Question: i want to display my modal box after clicking into selecting list but at this moment how to do it, can anyone help me please :(
As you can see my pic, after clicking on "please select college" i want to show my "modal box"... i don't want source code for model box...i already coded ..pls check my source but problem is how to show it after clicking "selecting list"?????

please help how to do it?
here is my source code:
'''
<html>
<head>
<title>
Select your college from the list.
</title>
<style>
#img{
width: 104%;
z-index: 1;
height: 355px;
overflow: hidden;
padding: 0px;
margin-top: -9px;
margin-left: -8px;
margin-right: -2px;
}
.font{
font-family: "Segoe UI Light";
float: left;
}
*{
margin: 5;
padding: 0;
-moz-box-sizing: border-box;
-webkit-box-sizing: border-box;
box-sizing: border-box;
text-align: center;
}
select::-ms-expand{
display: none;
}
body{
background: #444;
}
select{
width: 50%;
color: #A0A0A0 ;
font-size: 1em;
line-height: 1.2em;
margin: 0 0 10px;
padding: 6px 0;
border: 0 none;
cursor: pointer;
text-indent: 0.01px;
text-overflow: "";
back-image: none;
-webkit-appearance: none;
border: 1px solid #DDDDDD;
-moz-appearance: none;
-ms-appearance: none;
apperance: none;
}
select option{
background: #444;
}
a:link{
display: block;
color: #663333;
background-color: #B80000 ;
width: 120px;
text-align: center;
height: 45px;
padding: 10px;
text-decoration: none;
cursor: default;
}
a:hover{
background-color: #D80000;
}
.float{
float: right;
font-family: "Segoe UI Light";
}
.modalDialog{
position: fixed;
font-family: "Segoe UI Light";
top: 0;
right: 0;
bottom: 0;
left: 0;
background: rgba(0, 0, 0, 0.8);
z-index: 99999;
opacity: 0;
-webkit-transition: opacity 400ms ease-in;
-moz-transition: opacity 400ms ease-in;
pointer-events: none;
}
.modalDialog:target {
opacity:1;
pointer-events: auto;
}
.modalDialog > div {
width: 400px;
position: relative;
margin: 10% auto;
padding: 5px 20px 13px 20px;
border-radius: 10px;
background: #fff;
background: -moz-linear-gradient(#fff, #999);
background: -webkit-linear-gradient(#fff, #999);
background: -o-linear-gradient(#fff, #999);
}
.close {
background: #606061;
color: #FFFFFF;
line-height: 25px;
position: absolute;
right: -12px;
text-align: center;
top: -10px;
width: 24px;
text-decoration: none;
font-weight: bold;
-webkit-border-radius: 12px;
-moz-border-radius: 12px;
border-radius: 12px;
-moz-box-shadow: 1px 1px 3px #000;
-webkit-box-shadow: 1px 1px 3px #000;
box-shadow: 1px 1px 3px #000;
}
.close:hover { background: #00d9ff; }
</style>
<body>
<img id="img" src="images/party_girls.jpg" alt="Select_your_college" />
<h1 class="font"><font color="white">Welcome</font></h1>
<br><br><br><br>
<br><br>
<select>
<option selected="selected">Please select your college</option>
<option>Maharishi Arvind International Institute of technology, kota-rajasthan</option>
</select>
<a href="#openModal"></a>
<div id="openModal" class="modalDialog">
<div>
<a href="#close" title="close" class="close">X</a>
<h2>We are sorry..</h2>
<p>At this moment, only one college can be selected we are working on others college, if your college is listed then you could join this.</p>
</div>
</div>
<br><br><br><br><br><br>
<a href="" class="float">Next</a>
</body>
</head>
</html>
'''
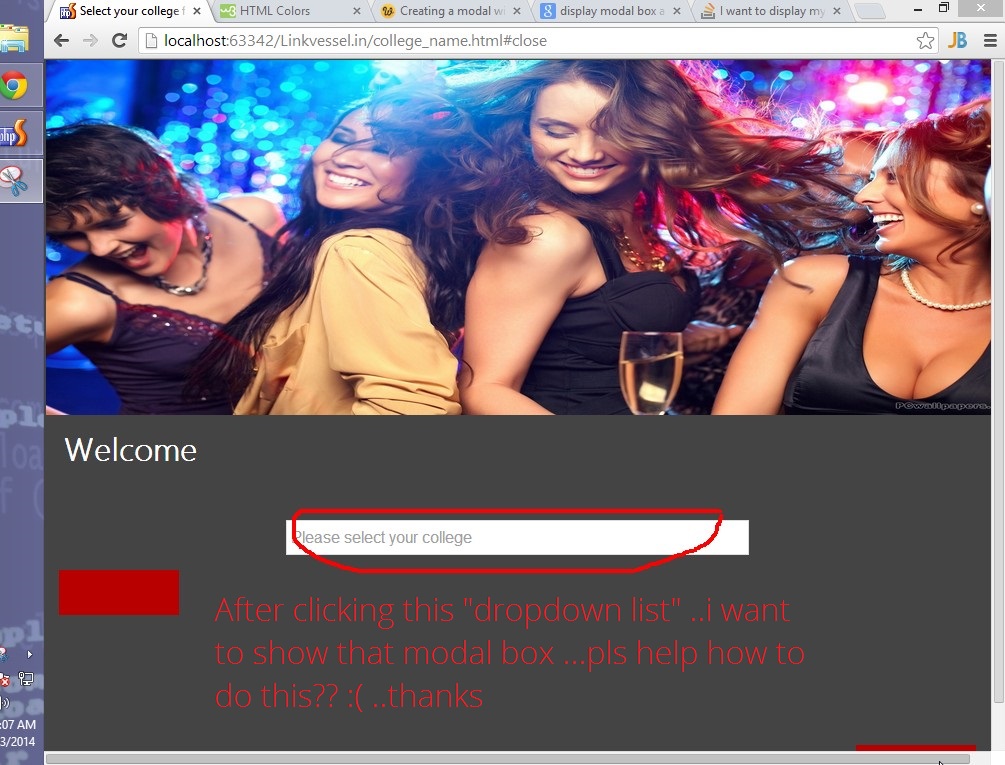
Answer: put it before '</body>'
'''
<script>
$("option:contains('Please select your college')").click(function(){
$("a[href='#openModal']")[0].click();
});
</script>
'''
if you want to open modal immediately after clicking dropdown, not its options, use :
'''
<script>
$("select").click(function(){
$("a[href='#openModal']")[0].click();
});
</script>
'''